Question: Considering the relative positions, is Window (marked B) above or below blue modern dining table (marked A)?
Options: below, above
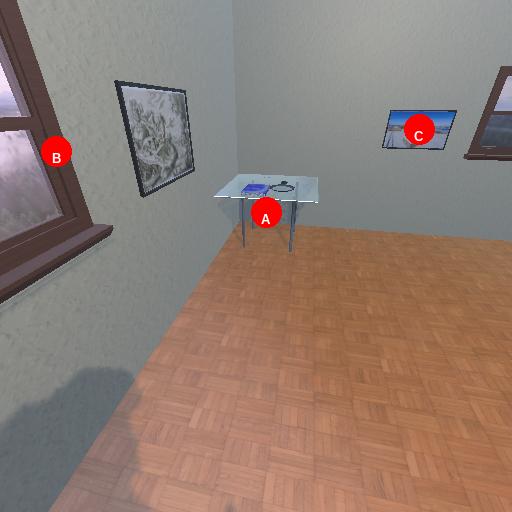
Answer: below